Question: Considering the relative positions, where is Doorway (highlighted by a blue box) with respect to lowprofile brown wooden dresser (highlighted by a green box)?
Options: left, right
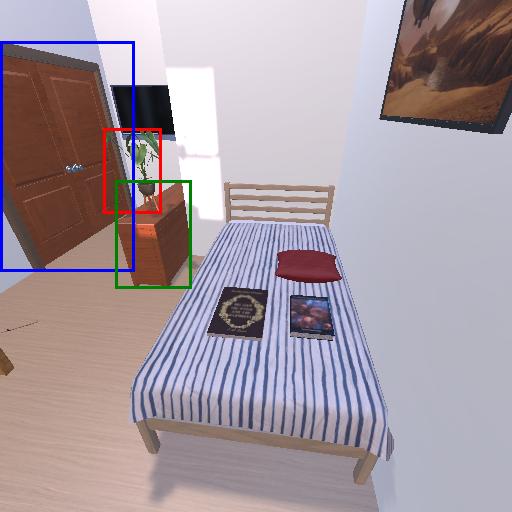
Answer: left